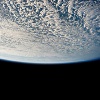
Label: cloud